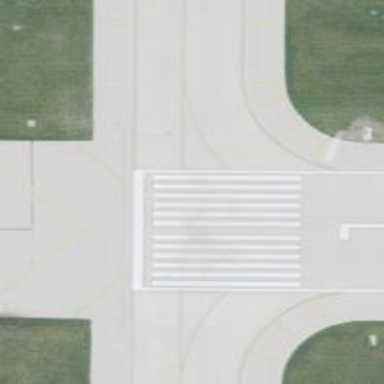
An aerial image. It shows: View of taxiway at the airport.